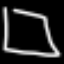
Label: square